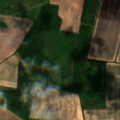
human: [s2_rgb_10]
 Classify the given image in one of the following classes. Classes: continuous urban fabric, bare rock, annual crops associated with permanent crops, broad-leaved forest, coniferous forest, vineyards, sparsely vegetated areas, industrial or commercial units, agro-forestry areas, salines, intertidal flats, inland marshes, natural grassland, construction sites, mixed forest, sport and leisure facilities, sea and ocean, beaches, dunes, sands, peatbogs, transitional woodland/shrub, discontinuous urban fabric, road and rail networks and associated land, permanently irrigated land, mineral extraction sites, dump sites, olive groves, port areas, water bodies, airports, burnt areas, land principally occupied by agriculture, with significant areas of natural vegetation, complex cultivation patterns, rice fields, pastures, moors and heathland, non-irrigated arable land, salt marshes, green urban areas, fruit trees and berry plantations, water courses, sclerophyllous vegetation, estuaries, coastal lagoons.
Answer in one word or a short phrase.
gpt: non-irrigated arable land, pastures, broad-leaved forest